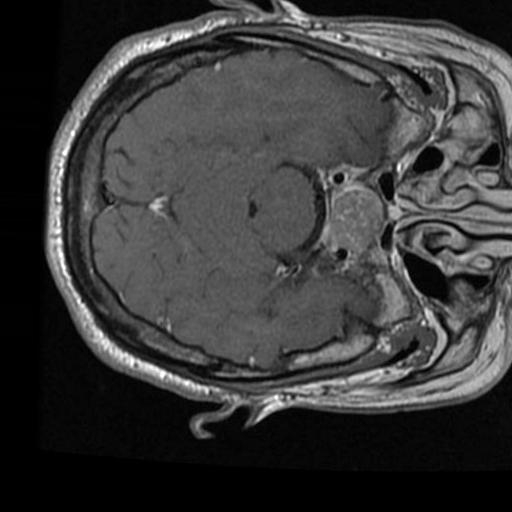
Label: brain_tumor